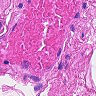
Metastatic tissue present: no